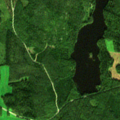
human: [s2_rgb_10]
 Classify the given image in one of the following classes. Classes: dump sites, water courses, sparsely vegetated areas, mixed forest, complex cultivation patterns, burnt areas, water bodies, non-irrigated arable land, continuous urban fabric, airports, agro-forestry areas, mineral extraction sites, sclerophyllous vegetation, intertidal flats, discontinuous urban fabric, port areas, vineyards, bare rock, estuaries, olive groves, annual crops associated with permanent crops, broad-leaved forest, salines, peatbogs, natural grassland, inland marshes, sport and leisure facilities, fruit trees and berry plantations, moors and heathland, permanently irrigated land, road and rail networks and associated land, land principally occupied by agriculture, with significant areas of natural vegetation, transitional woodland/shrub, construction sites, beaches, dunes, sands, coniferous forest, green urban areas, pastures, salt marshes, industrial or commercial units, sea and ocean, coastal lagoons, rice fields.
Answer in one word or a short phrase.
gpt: coniferous forest, mixed forest, transitional woodland/shrub, water bodies